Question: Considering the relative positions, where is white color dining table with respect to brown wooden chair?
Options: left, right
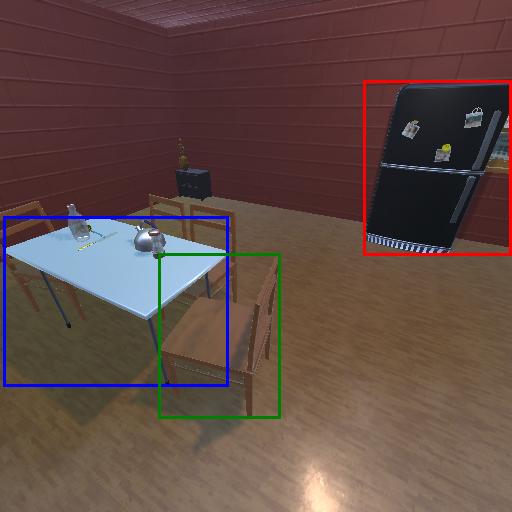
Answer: left